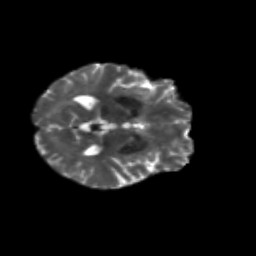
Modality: T2w
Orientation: axial
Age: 67
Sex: male
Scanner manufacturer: siemens
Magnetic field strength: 3 T
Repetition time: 4.71 s
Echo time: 0.0906 s